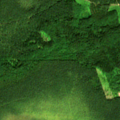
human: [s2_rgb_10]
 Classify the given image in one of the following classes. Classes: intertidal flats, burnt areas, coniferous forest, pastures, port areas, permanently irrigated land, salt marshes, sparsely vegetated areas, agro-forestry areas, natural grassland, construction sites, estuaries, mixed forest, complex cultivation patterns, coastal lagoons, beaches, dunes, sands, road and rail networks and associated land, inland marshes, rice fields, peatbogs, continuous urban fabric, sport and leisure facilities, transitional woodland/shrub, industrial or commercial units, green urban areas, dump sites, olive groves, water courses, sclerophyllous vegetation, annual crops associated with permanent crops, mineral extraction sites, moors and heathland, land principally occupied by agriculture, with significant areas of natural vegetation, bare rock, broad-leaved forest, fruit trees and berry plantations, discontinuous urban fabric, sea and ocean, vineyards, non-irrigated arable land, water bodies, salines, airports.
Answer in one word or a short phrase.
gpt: broad-leaved forest, coniferous forest, mixed forest, transitional woodland/shrub